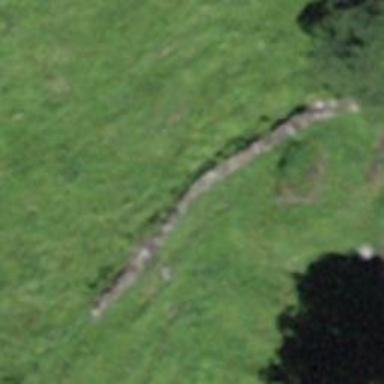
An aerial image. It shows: Dry stone wall barrier.